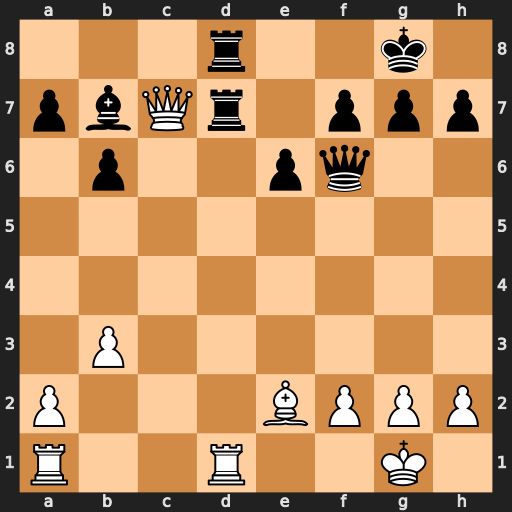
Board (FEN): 3r2k1/pbQr1ppp/1p2pq2/8/8/1P6/P3BPPP/R2R2K1
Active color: w
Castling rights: -
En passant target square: -
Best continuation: Rxd7 Rxd7 Qxd7 Qxa1+ Bf1